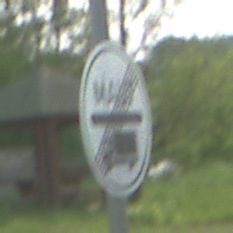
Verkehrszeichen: EndeMautpflicht
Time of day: MorningAfternoon
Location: Outdoor (Nature)
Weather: PartlyCloudy
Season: NotSpecified
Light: Natural